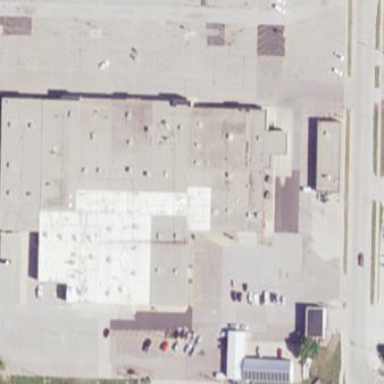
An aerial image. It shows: Mall building.